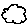
Label: cloud